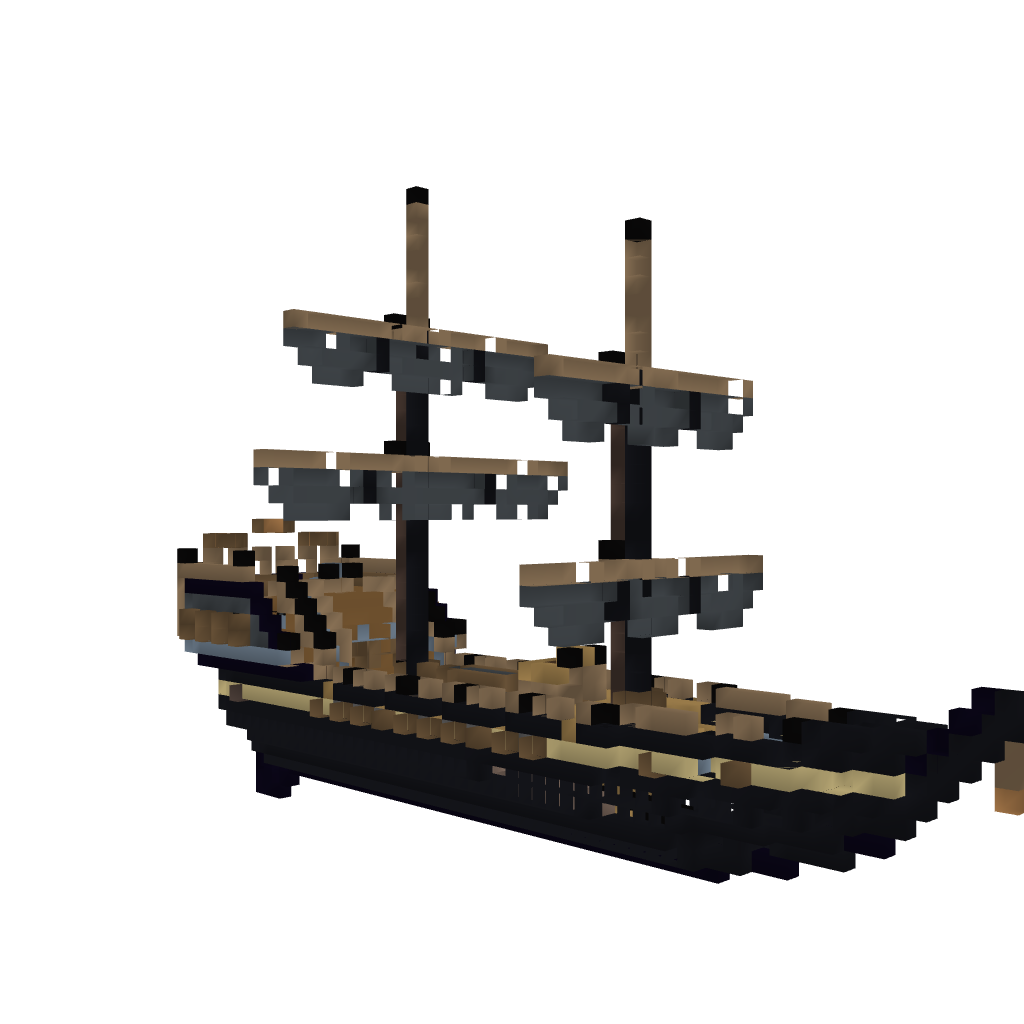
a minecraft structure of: AxiumSA